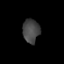
Tissue: prostate
Cell type: T cells
Senescence score: 0.3213
Nuclear area (px): 390
Mean DAPI intensity: 69.731